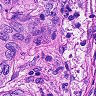
Metastatic tissue present: yes